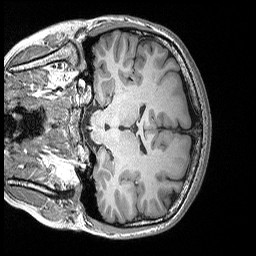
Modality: T1w
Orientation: coronal
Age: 23
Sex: female